Question: I'm trying to create a Google Map that will display multiple geodesic lines originating from one marker to 2 or more separate markers on the map. I'm able to place my multiple markers on the map but I'm having problems figuring out how to have 2 or more paths go from one marker on the map. Currently this is how it's displaying

Here's my edited script for the map
'''
<script type="text/javascript" src="https://maps.googleapis.com/maps/api/js?sensor=false&libraries=geometry"></script>
<script type="text/javascript">
var geodesicPoly1;
var geodesicPoly2;
var marker1;
var marker2;
var marker3;
function initialize() {
var myOptions = {
zoom: 4,
center: new google.maps.LatLng(39.0997, -94.5786),
mapTypeId: google.maps.MapTypeId.ROADMAP
};
var map = new google.maps.Map(document.getElementById('map_canvas'), myOptions);
marker1 = new google.maps.Marker({
map: map,
draggable: false,
position: new google.maps.LatLng(33.7490, -84.3880)
});
marker2 = new google.maps.Marker({
map: map,
draggable: false,
position: new google.maps.LatLng(33.4484, -<PHONE>)
});
marker3 = new google.maps.Marker({
map: map,
draggable: false,
position: new google.maps.LatLng(37.9577, -<PHONE>)
});
var geodesicOptions = {
strokeColor: '#77bf44',
strokeOpacity: 1.0,
strokeWeight: 3,
geodesic: true,
map: map
};
geodesicPoly1 = new google.maps.Polyline(geodesicOptions);
update();
geodesicPoly2 = new google.maps.Polyline(geodesicOptions);
update2();
}
function update() {
var path = [marker1.getPosition(), marker2.getPosition()];
geodesicPoly1.setPath(path);
var heading = google.maps.geometry.spherical.computeHeading(path[0], path[1]);
document.getElementById('heading').value = heading;
document.getElementById('origin').value = path[0].toString();
document.getElementById('destination').value = path[1].toString();
}
function update2() {
var path = [marker1.getPosition(), marker3.getPosition()];
geodesicPoly2.setPath(path);
var heading = google.maps.geometry.spherical.computeHeading(path[0], path[1]);
document.getElementId('heading').value = heading;
document.getElementId('origin').value = path[0].toString();
document.getElementId('destination').value = path[1].toString();
}
google.maps.event.addDomListener(window, 'load', initialize);
</script>
'''
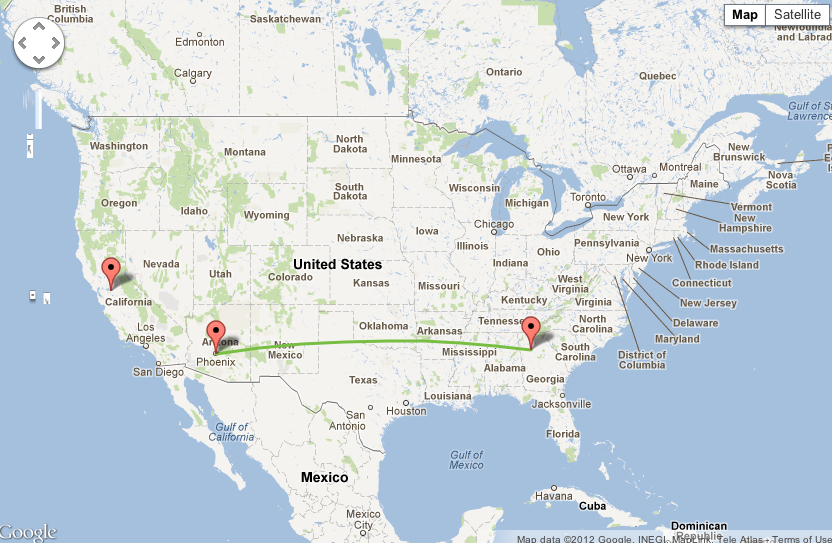
Answer: A Polyline can only draw between two points. You need to create more than one Polyline variable.
'''
<html>
<head>
<script src='http://ajax.googleapis.com/ajax/libs/jquery/1.4.2/jquery.min.js' type='text/javascript'></script>
<script type="text/javascript"
src="https://maps.googleapis.com/maps/api/js?sensor=false&libraries=geometry"></script>
<script type="text/javascript">
var geodesicPoly1;
var geodesicPoly2;
var marker1;
var marker2;
var marker3;
var heading = "cat";
var map;
function initialize()
{
var myOptions = {
zoom: 4,
center: new google.maps.LatLng(39.0997, -94.5786),
mapTypeId: google.maps.MapTypeId.ROADMAP
};
map = new google.maps.Map(document.getElementById('map_canvas'),
myOptions);
marker1 = new google.maps.Marker({
map: map,
draggable: false,
position: new google.maps.LatLng(33.7490, -84.3880)
});
marker2 = new google.maps.Marker({
map: map,
draggable: false,
position: new google.maps.LatLng(33.4484, -<PHONE>)
});
marker3 = new google.maps.Marker({
map: map,
draggable: false,
position: new google.maps.LatLng(37.9577, -<PHONE>)
});
var geodesicOptions = {
strokeColor: '#77bf44',
strokeOpacity: 1.0,
strokeWeight: 3,
geodesic: true,
map: map
};
geodesicPoly1 = new google.maps.Polyline(geodesicOptions);
geodesicPoly2 = new google.maps.Polyline(geodesicOptions);
update();
update2();
}
function update() {
var path = [marker1.getPosition(), marker2.getPosition()];
geodesicPoly1.setPath(path);
var heading = google.maps.geometry.spherical.computeHeading(path[0],
path[1]);
document.getElementById('heading').value = heading;
document.getElementById('origin').value = path[0].toString();
document.getElementById('destination').value = path[1].toString();
}
function update2() {
var path2 = [marker1.getPosition(), marker3.getPosition()];
geodesicPoly2.setPath(path2);
var heading2 = google.maps.geometry.spherical.computeHeading(path2[0],
path2[1]);
document.getElementById('heading').value = heading;
document.getElementById('origin').value = path2[0].toString();
document.getElementById('destination').value = path2[1].toString();
}
google.maps.event.addDomListener(window, 'load', initialize);
</script>
</head>
<body >
<div id="map_canvas" style='height:500px; width:800px;'></div>
<div id='heading'></div>
<div id='origin'></div>
<div id='destination'></div>
</body>
</html>
'''